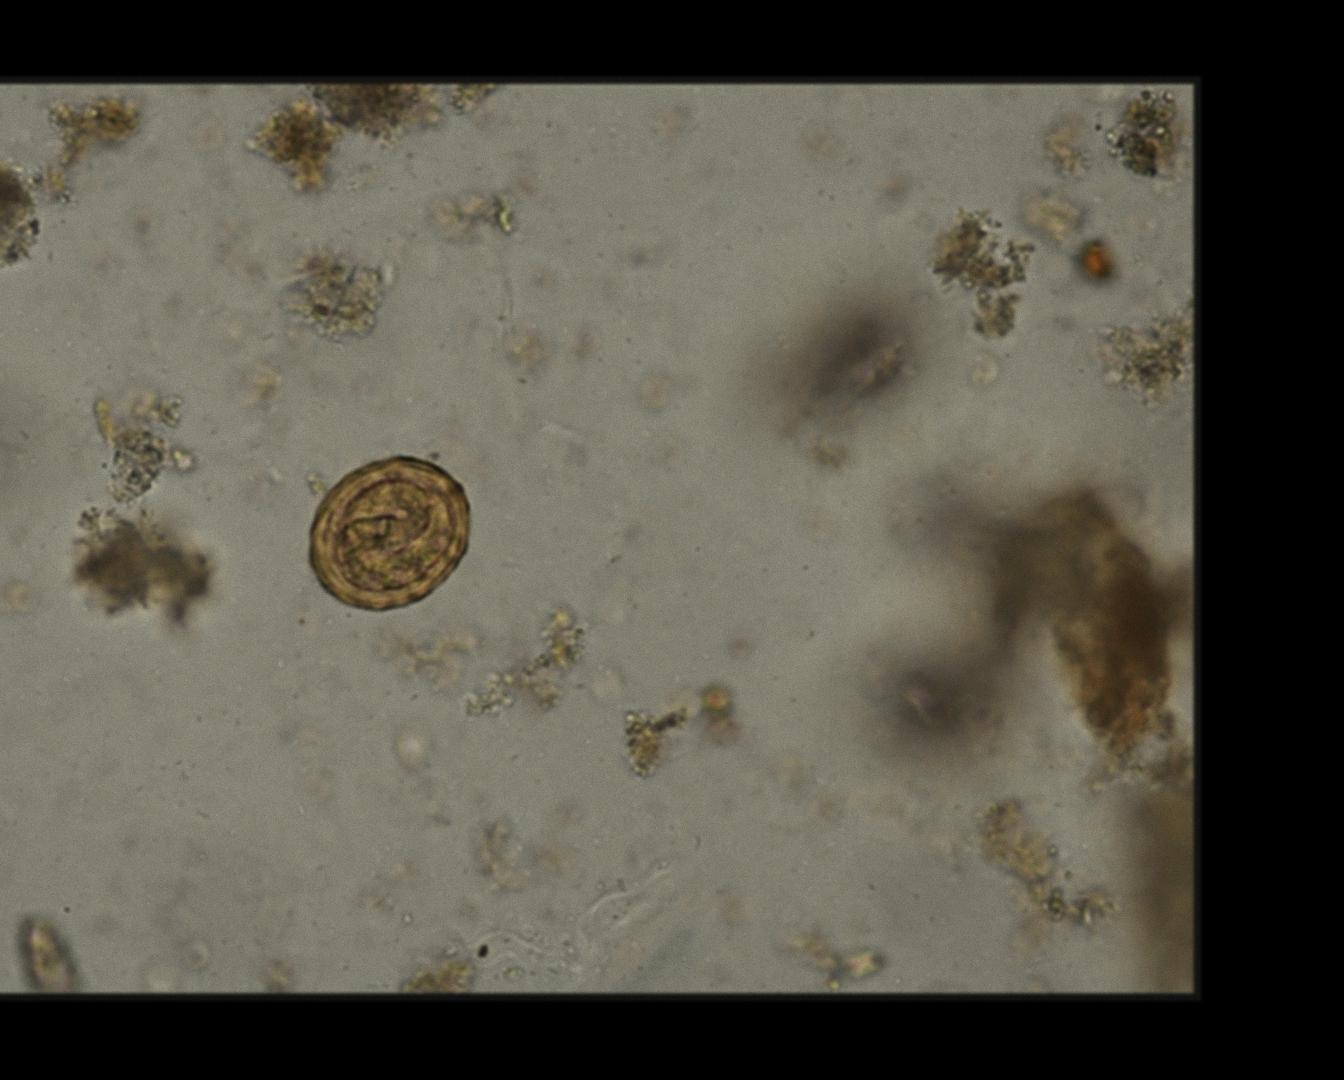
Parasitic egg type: Ascaris lumbricoides